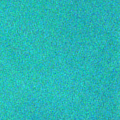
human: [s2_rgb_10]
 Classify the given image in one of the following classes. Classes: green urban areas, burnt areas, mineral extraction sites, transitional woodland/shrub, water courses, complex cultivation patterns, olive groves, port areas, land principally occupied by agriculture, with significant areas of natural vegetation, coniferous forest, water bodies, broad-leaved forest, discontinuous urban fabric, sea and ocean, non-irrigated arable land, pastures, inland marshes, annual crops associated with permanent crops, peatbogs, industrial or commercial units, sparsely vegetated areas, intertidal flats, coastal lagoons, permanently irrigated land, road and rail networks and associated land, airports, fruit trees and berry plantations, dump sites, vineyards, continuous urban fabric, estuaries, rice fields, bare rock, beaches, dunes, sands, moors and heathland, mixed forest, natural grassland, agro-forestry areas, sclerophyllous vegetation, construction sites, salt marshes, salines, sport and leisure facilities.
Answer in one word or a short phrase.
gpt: sea and ocean